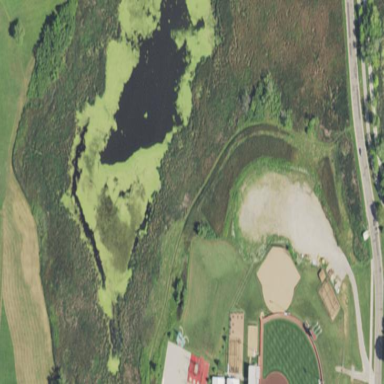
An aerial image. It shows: Pond surrounded by natural water.